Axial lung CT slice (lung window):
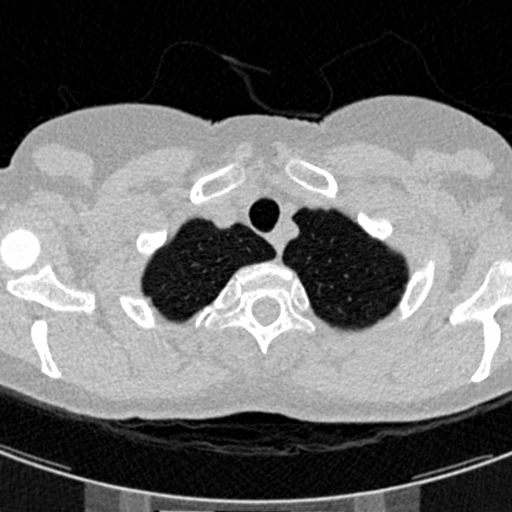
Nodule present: no